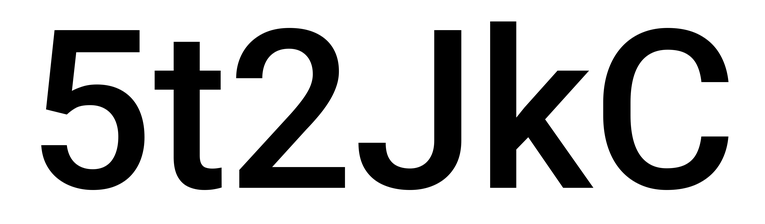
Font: Roboto_Medium